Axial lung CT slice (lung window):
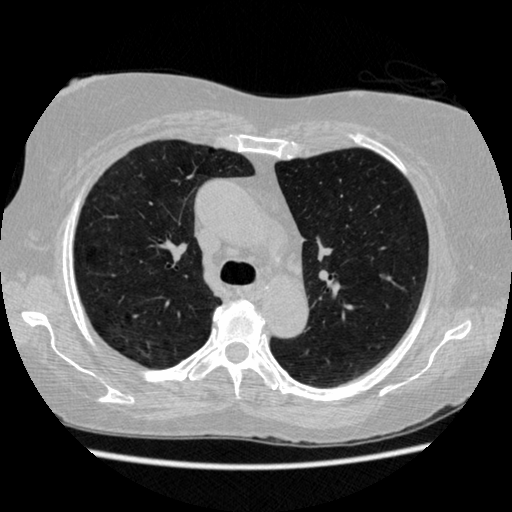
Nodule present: no